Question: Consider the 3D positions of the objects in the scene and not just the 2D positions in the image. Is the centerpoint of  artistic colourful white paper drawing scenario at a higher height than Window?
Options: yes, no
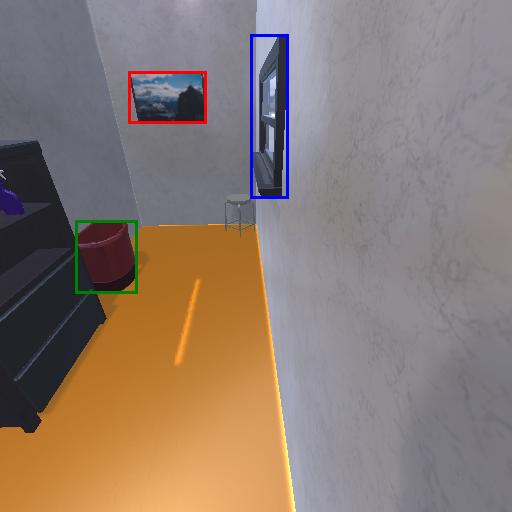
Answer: yes